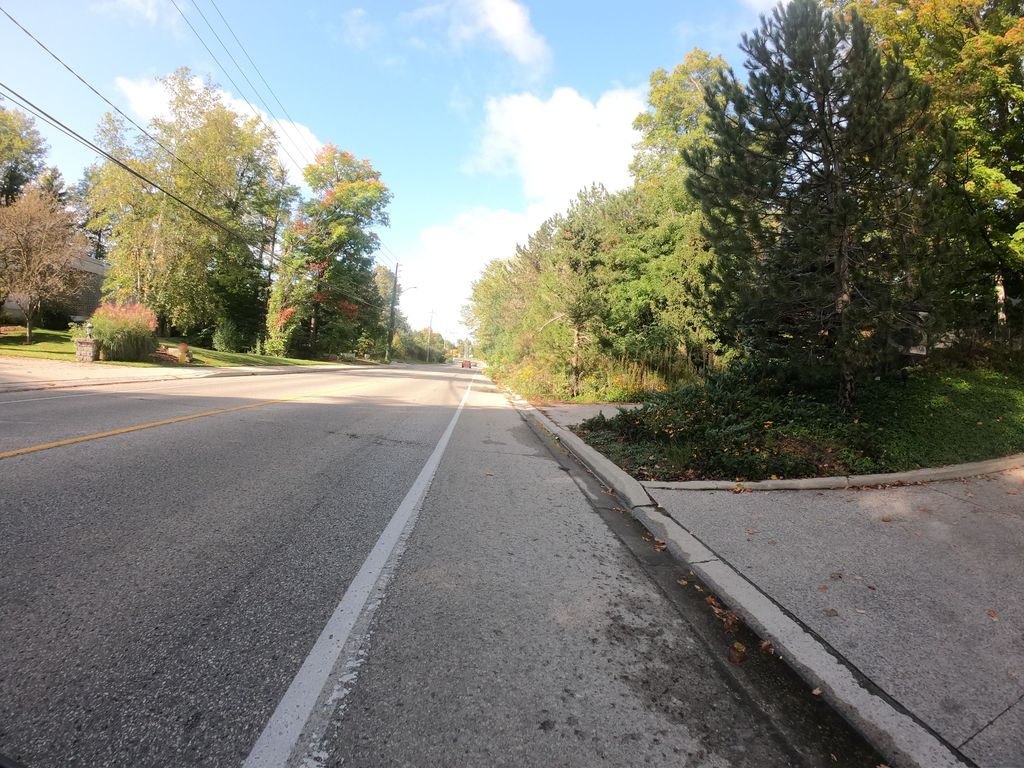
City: kitchener-waterloo